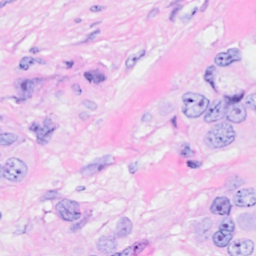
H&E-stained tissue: Breast